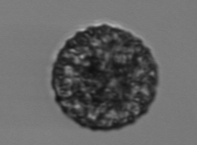
Label: Vicicitus_globosus